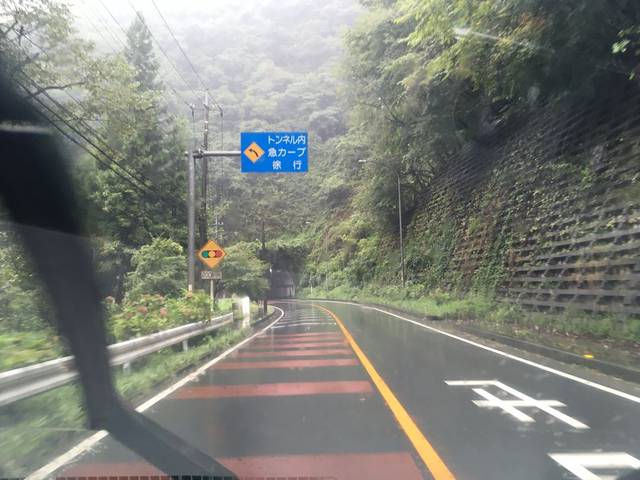
Region: Japan
Coordinates: 35.972, 139.16